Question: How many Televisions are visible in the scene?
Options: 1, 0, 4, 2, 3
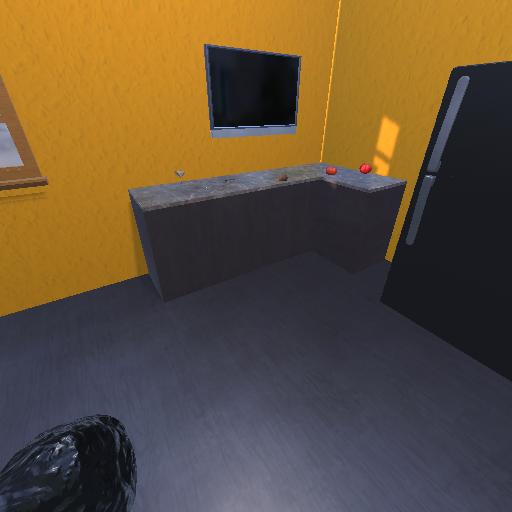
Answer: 1